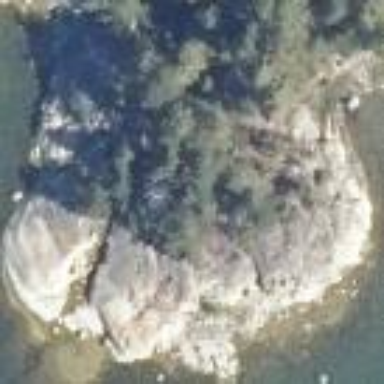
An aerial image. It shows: Landscape of bare rock.